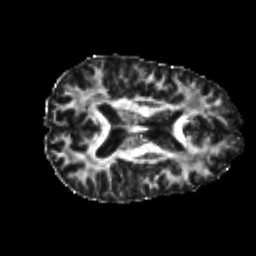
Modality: FA
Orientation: axial
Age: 24
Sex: male
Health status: healthy
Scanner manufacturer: philips
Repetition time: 7.387 s
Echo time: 0.08599 s